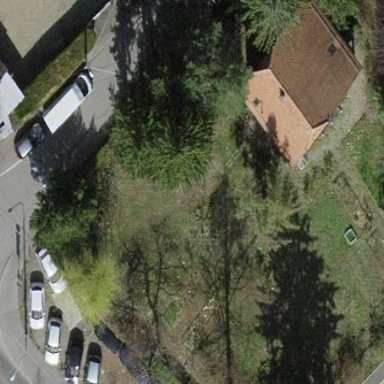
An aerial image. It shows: Garden surrounded by fence.